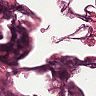
Metastatic tissue present: no